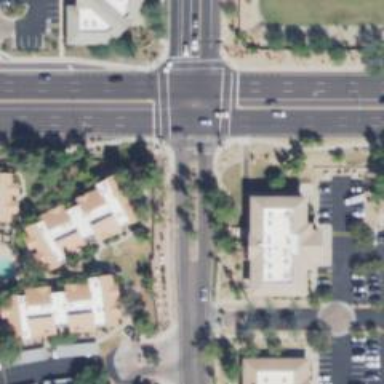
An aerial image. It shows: Solid stop line on the road marking.